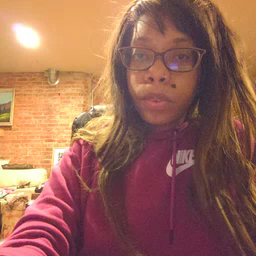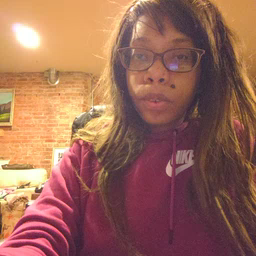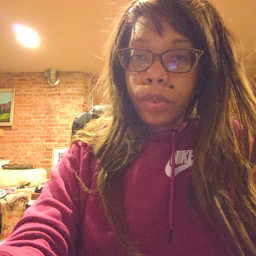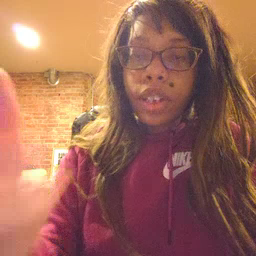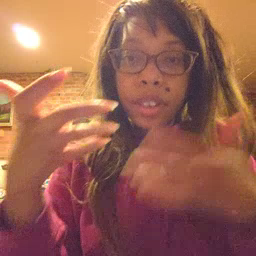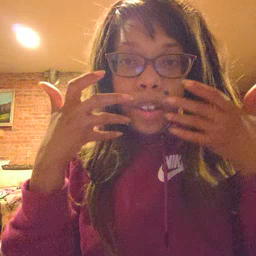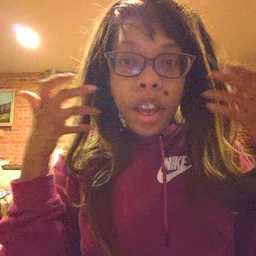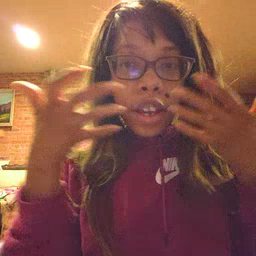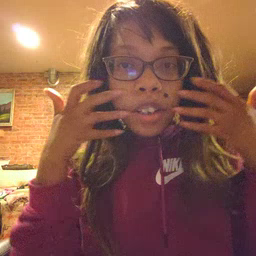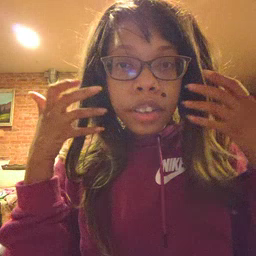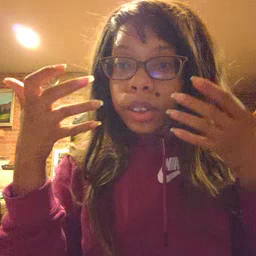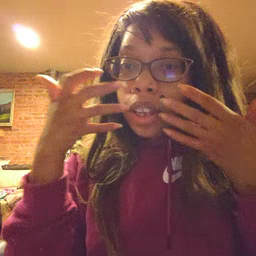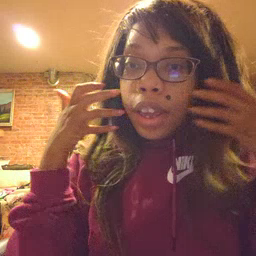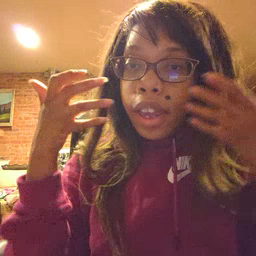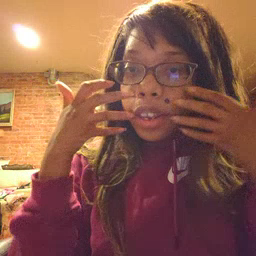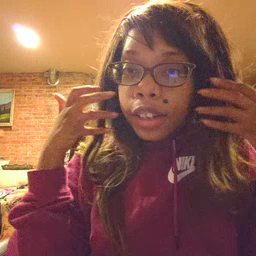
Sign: tiger